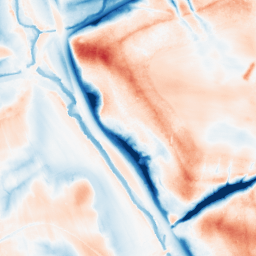
Category: trend_removal
Decomposition family: local_polynomial
Decomposition parameters: window_size: 51
degree: 3
Upsampling method: bicubic
Upsampling parameters: scale: 8
Upsampling scale: 8